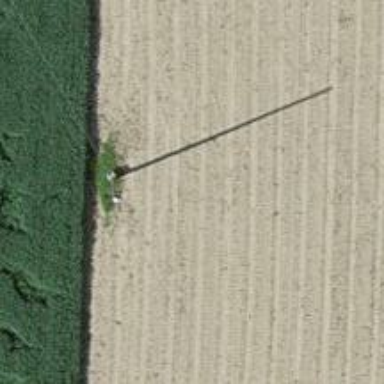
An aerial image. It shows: Power pole.